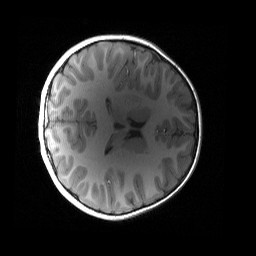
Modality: T1w
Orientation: axial
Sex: female
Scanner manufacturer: siemens
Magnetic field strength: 3 T
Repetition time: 1.9 s
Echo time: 0.00243 s